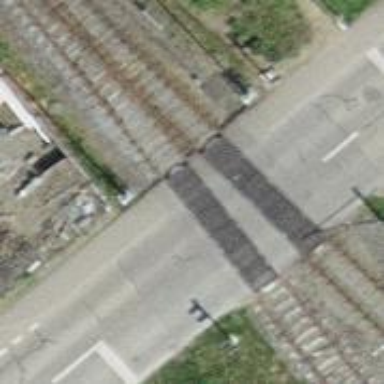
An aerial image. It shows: Level crossing at the railway with full barrier.